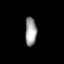
Tissue: lung
Cell type: Others
Senescence score: 0.2362
Nuclear area (px): 319
Mean DAPI intensity: 158.755